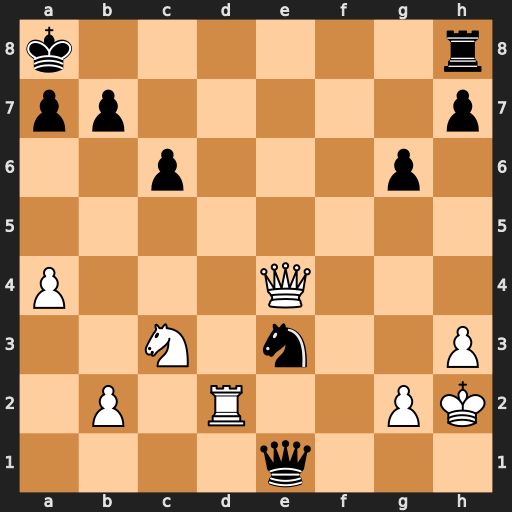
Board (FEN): k6r/pp5p/2p3p1/8/P3Q3/2N1n2P/1P1R2PK/4q3
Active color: w
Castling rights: -
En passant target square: -
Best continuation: Re2 Nf1+ Kg1 Ng3+ Rxe1